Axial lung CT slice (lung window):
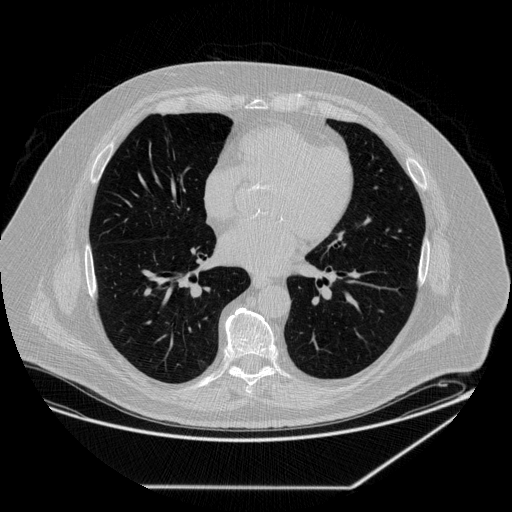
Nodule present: no